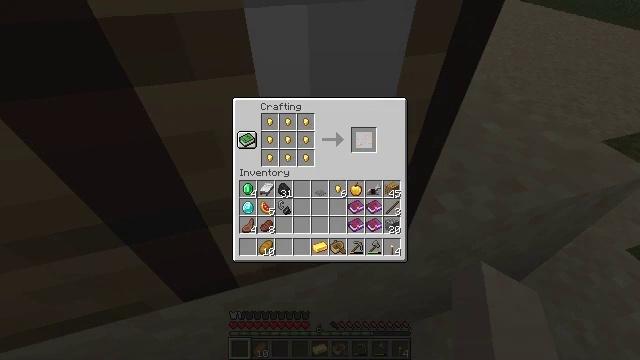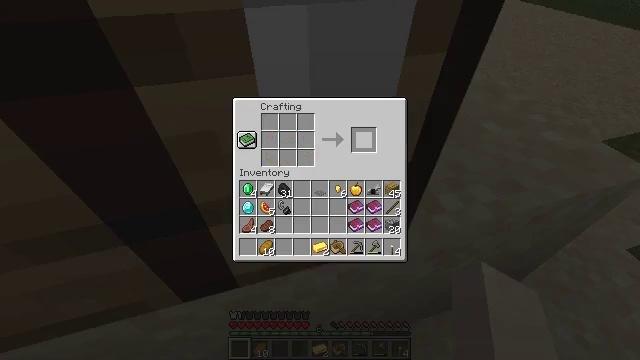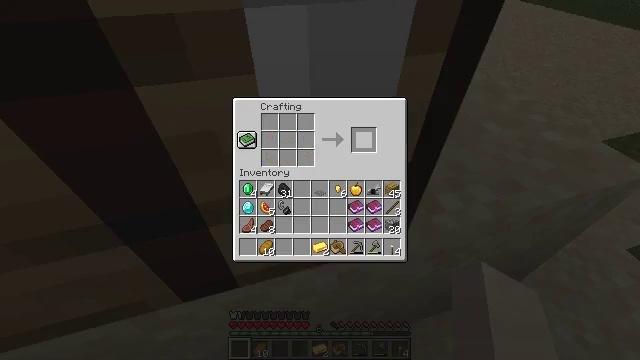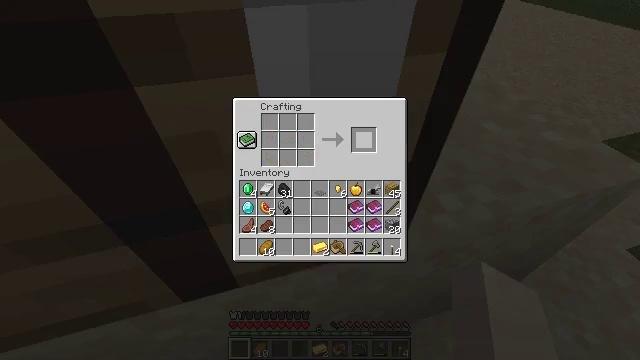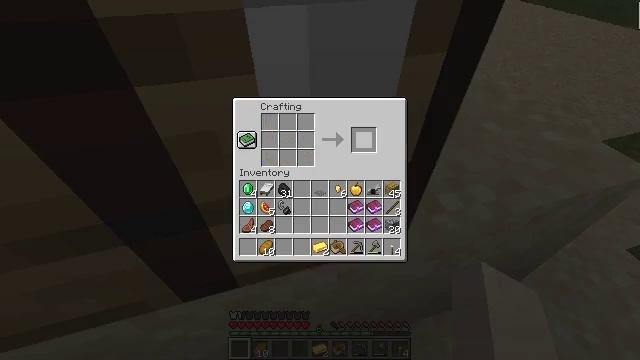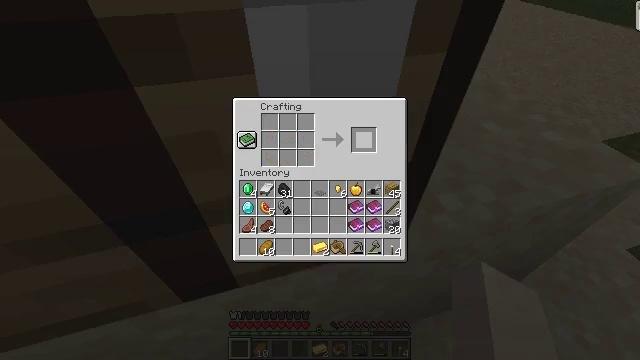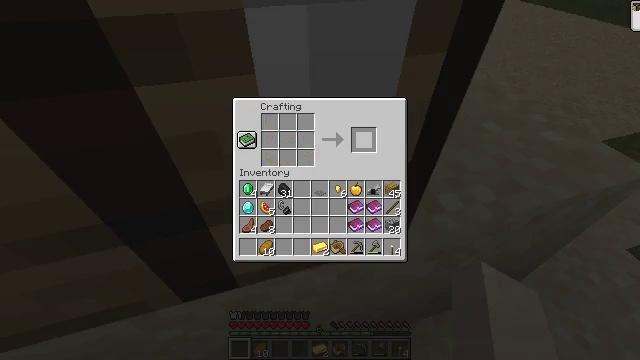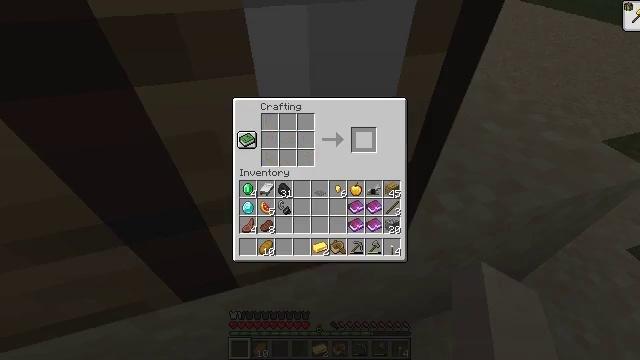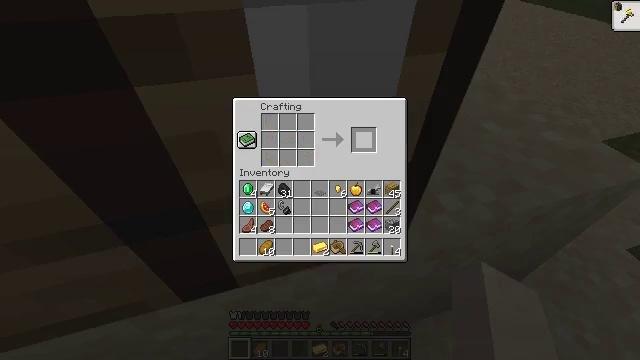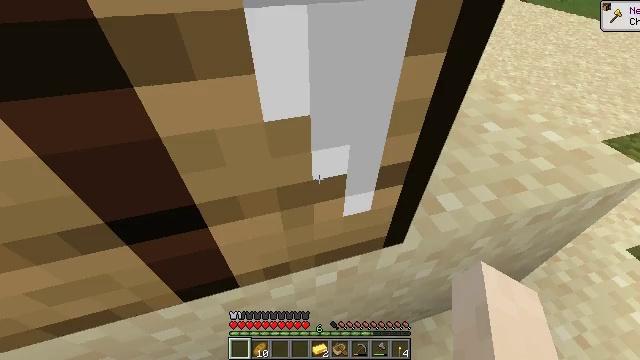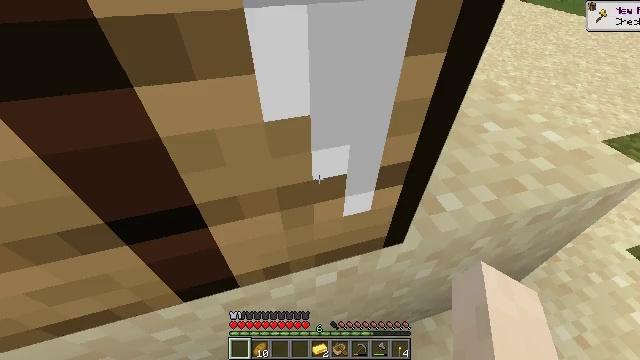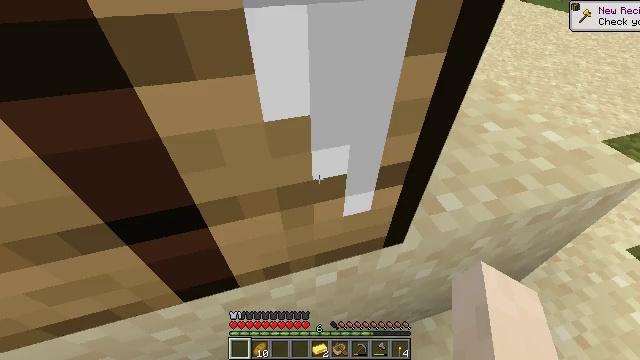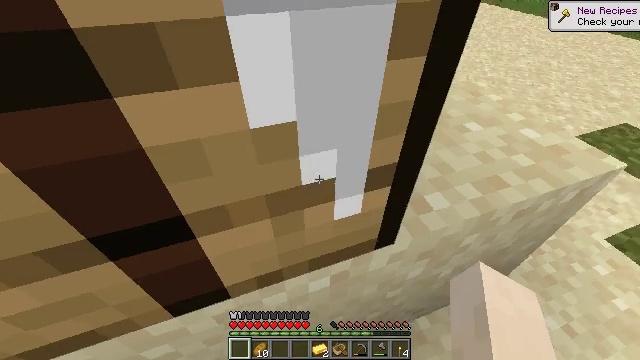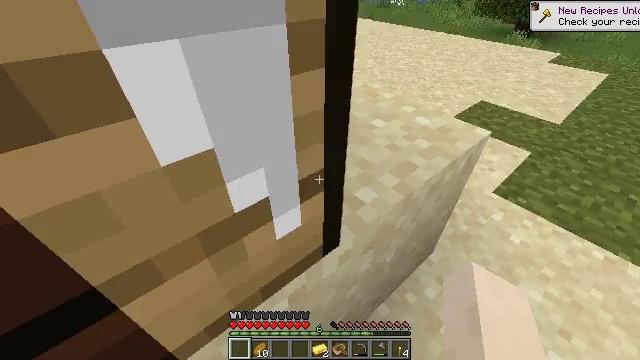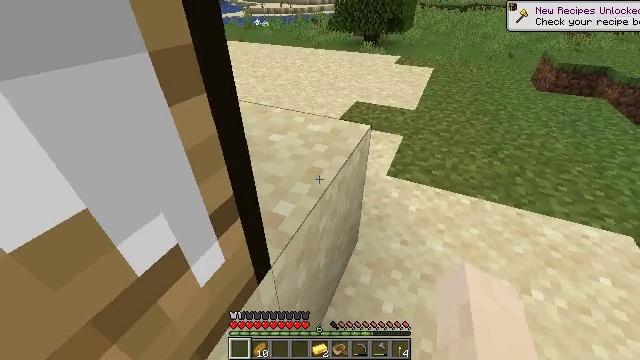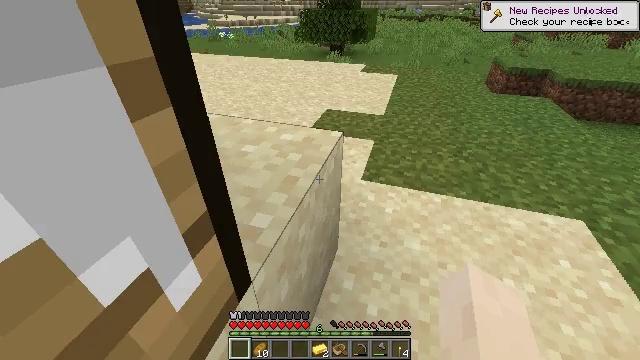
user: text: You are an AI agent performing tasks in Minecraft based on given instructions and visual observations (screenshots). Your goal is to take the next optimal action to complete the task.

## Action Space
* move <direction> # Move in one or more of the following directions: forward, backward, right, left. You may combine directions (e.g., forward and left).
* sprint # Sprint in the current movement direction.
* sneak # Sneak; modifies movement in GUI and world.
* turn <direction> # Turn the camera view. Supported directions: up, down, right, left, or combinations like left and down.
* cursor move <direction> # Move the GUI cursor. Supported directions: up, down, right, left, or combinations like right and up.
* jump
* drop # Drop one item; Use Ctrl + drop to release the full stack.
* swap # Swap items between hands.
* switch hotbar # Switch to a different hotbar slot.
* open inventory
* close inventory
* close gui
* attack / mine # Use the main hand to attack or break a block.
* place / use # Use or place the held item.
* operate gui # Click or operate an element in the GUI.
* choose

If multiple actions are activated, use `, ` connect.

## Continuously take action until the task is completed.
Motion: motion action
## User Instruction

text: Drop a gold nugget.
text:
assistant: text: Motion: sneak, open gui
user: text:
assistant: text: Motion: sneak
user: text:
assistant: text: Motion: sneak
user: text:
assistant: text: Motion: sneak
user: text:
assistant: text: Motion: no_op
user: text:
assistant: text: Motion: no_op
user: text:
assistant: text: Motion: no_op
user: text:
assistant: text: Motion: no_op
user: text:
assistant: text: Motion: no_op
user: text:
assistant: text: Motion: close gui
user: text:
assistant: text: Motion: open inventory
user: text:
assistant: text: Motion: turn right and up
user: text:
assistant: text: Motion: turn right and up
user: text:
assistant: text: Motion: turn right and up
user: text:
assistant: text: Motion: turn right and up
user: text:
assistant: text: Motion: no_op
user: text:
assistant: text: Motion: no_op
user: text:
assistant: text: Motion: no_op
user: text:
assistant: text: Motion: turn left
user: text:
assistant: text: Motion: no_op
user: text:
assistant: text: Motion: turn right
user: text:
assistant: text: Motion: turn right
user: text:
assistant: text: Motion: no_op
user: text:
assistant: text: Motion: turn right
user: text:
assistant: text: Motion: turn right
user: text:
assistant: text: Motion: turn right and up, close inventory
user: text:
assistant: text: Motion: close inventory
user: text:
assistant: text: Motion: close inventory
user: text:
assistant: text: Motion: open gui
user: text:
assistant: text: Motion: sneak